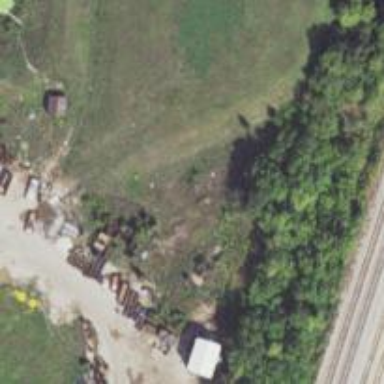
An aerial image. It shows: Abandoned railway spur.